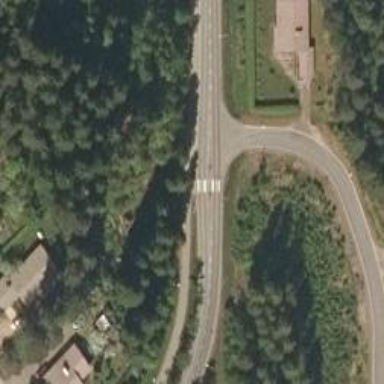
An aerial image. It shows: Marked footway crossing with asphalt surface and crossing island.